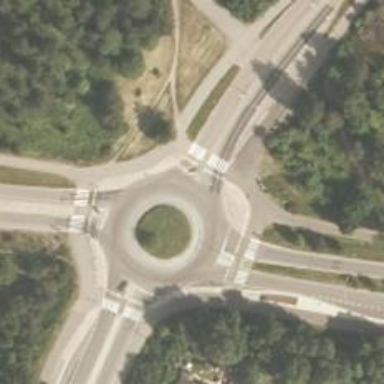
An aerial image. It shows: Asphalt road that is secondary route leading to roundabout.